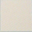
Piece: xx